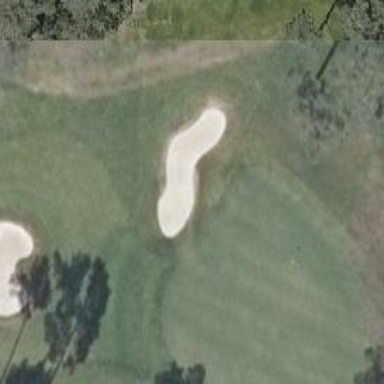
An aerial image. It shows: Golf green.